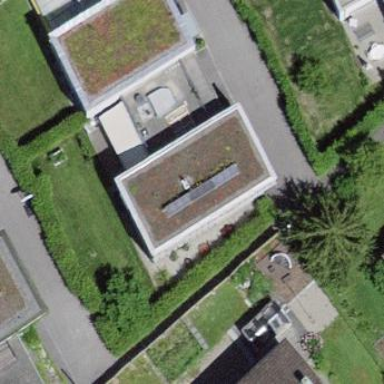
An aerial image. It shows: Part of building.